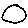
Label: circle